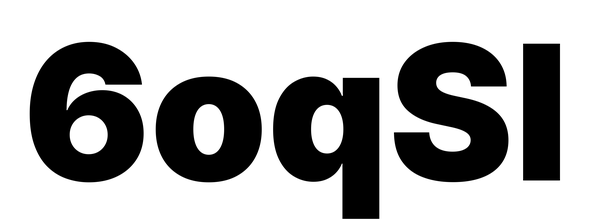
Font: Inter_Black